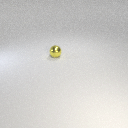
small yellow metal sphere